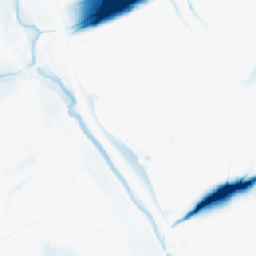
Category: morphological
Decomposition family: morphological_ellipse
Decomposition parameters: operation: closing
width: 50
height: 30
Upsampling method: area
Upsampling parameters: scale: 8
Upsampling scale: 8